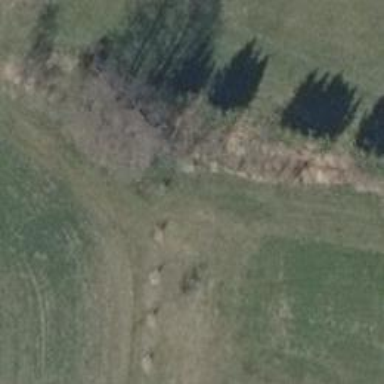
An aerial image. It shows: Row of trees in natural setting.